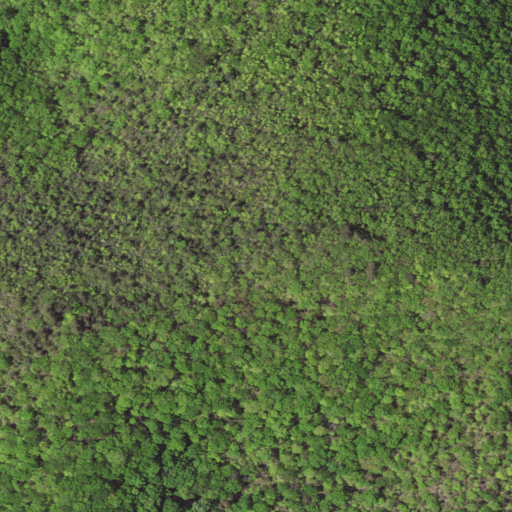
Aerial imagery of ridge(s) in Virginia named Piney Ridge containing deciduous forest, mixed forest, and evergreen forest